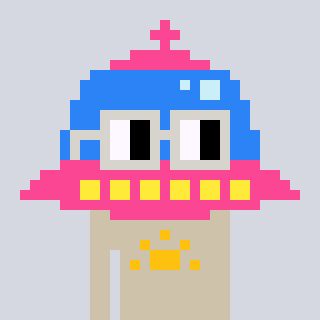
a pixel art character with square light gray glasses, a ufo-shaped head and a bege-colored body on a cool background